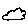
Label: cloud